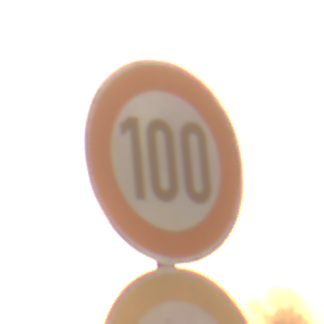
Verkehrszeichen: Geschwindigkeit100
Zusatzzeichen unten: Ueberholverbot
Umgebung: Outdoor, Nature
Tageszeit: SunriseSunset
Wetter: PartlyCloudy
Licht: Natural
Jahreszeit: NotSpecified
Kontrast: LowContrast